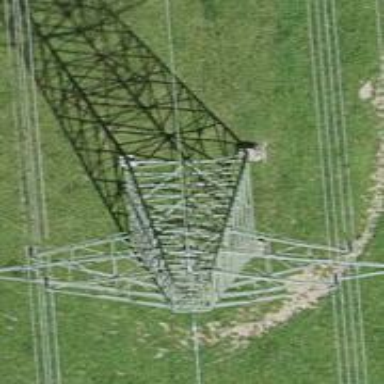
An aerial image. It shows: Towering power structure.